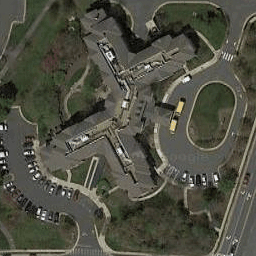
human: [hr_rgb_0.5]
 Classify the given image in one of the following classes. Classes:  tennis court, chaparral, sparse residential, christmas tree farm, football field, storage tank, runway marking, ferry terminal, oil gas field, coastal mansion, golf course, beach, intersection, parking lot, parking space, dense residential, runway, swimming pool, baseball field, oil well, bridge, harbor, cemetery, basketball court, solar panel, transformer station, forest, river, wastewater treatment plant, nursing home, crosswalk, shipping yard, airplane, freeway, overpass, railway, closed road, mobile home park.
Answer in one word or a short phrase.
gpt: nursing home